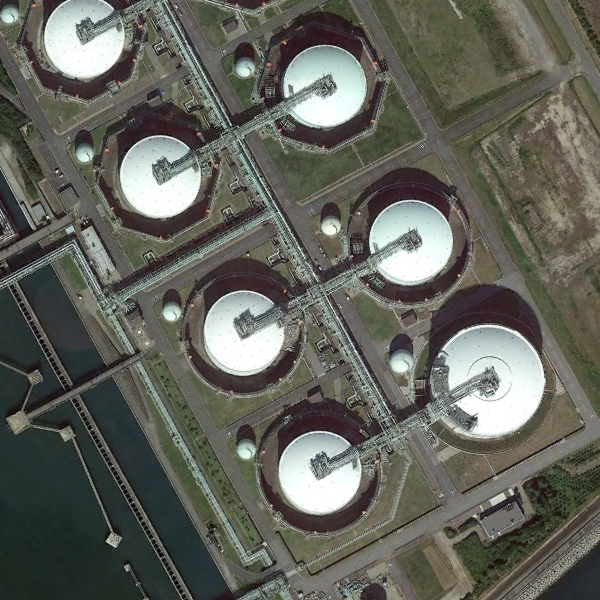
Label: StorageTanks